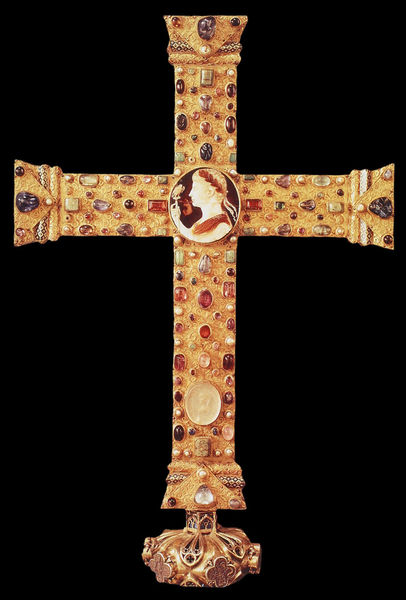
Titel: Lothar Kreuz, mit antiquer Kamee des Augustus und karolingischem Kristall des Lothar
Institution: Aachen, Domschatz
Schlagwörter: blau, kopf, weiß, gelb, mund, nase, schmuck, schwarz, türkis, rot, gesicht, steine, gold, haare, diamanten, edelsteine, bischof, kaiser, edel, antike, medaillon, kreuz, herrscher, kardinal, kranz, lorbeerkranz, handwerk, christlich, reliquie, rubin, saphir, cäsar, rubine, konstantin, juwelen, chritentum